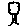
Label: tree